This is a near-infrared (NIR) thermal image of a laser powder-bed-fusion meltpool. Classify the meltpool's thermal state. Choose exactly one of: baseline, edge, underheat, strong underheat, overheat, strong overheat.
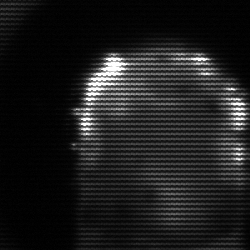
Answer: baseline